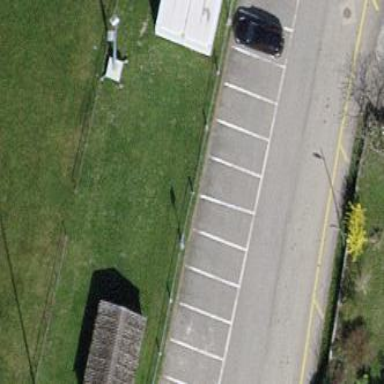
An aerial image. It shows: Street side parking area.